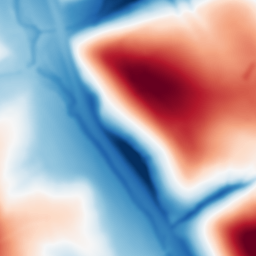
Category: multiscale
Decomposition family: dog_multiscale
Decomposition parameters: sigma_ratio: 2
n_scales: 5
base_sigma: 2
Upsampling method: linear_exact
Upsampling parameters: scale: 2
Upsampling scale: 2